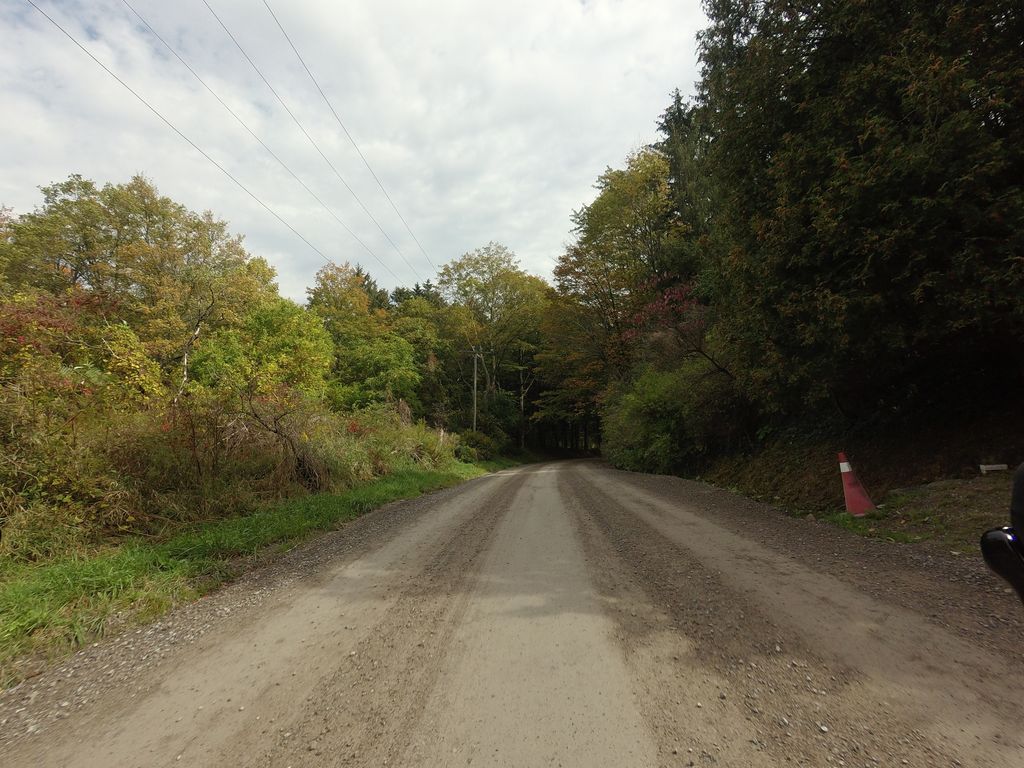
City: hamilton